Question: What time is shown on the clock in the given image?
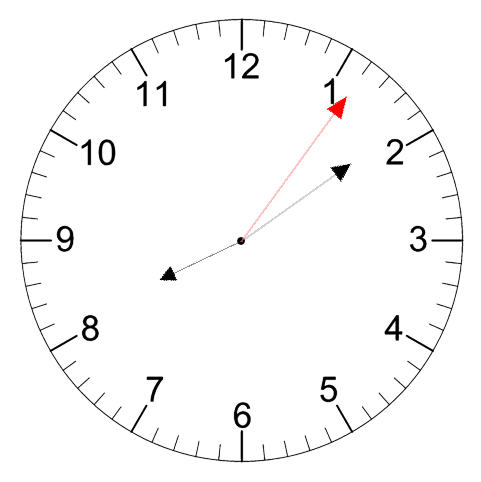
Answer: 08:09:06